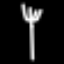
Label: fork